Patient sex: M
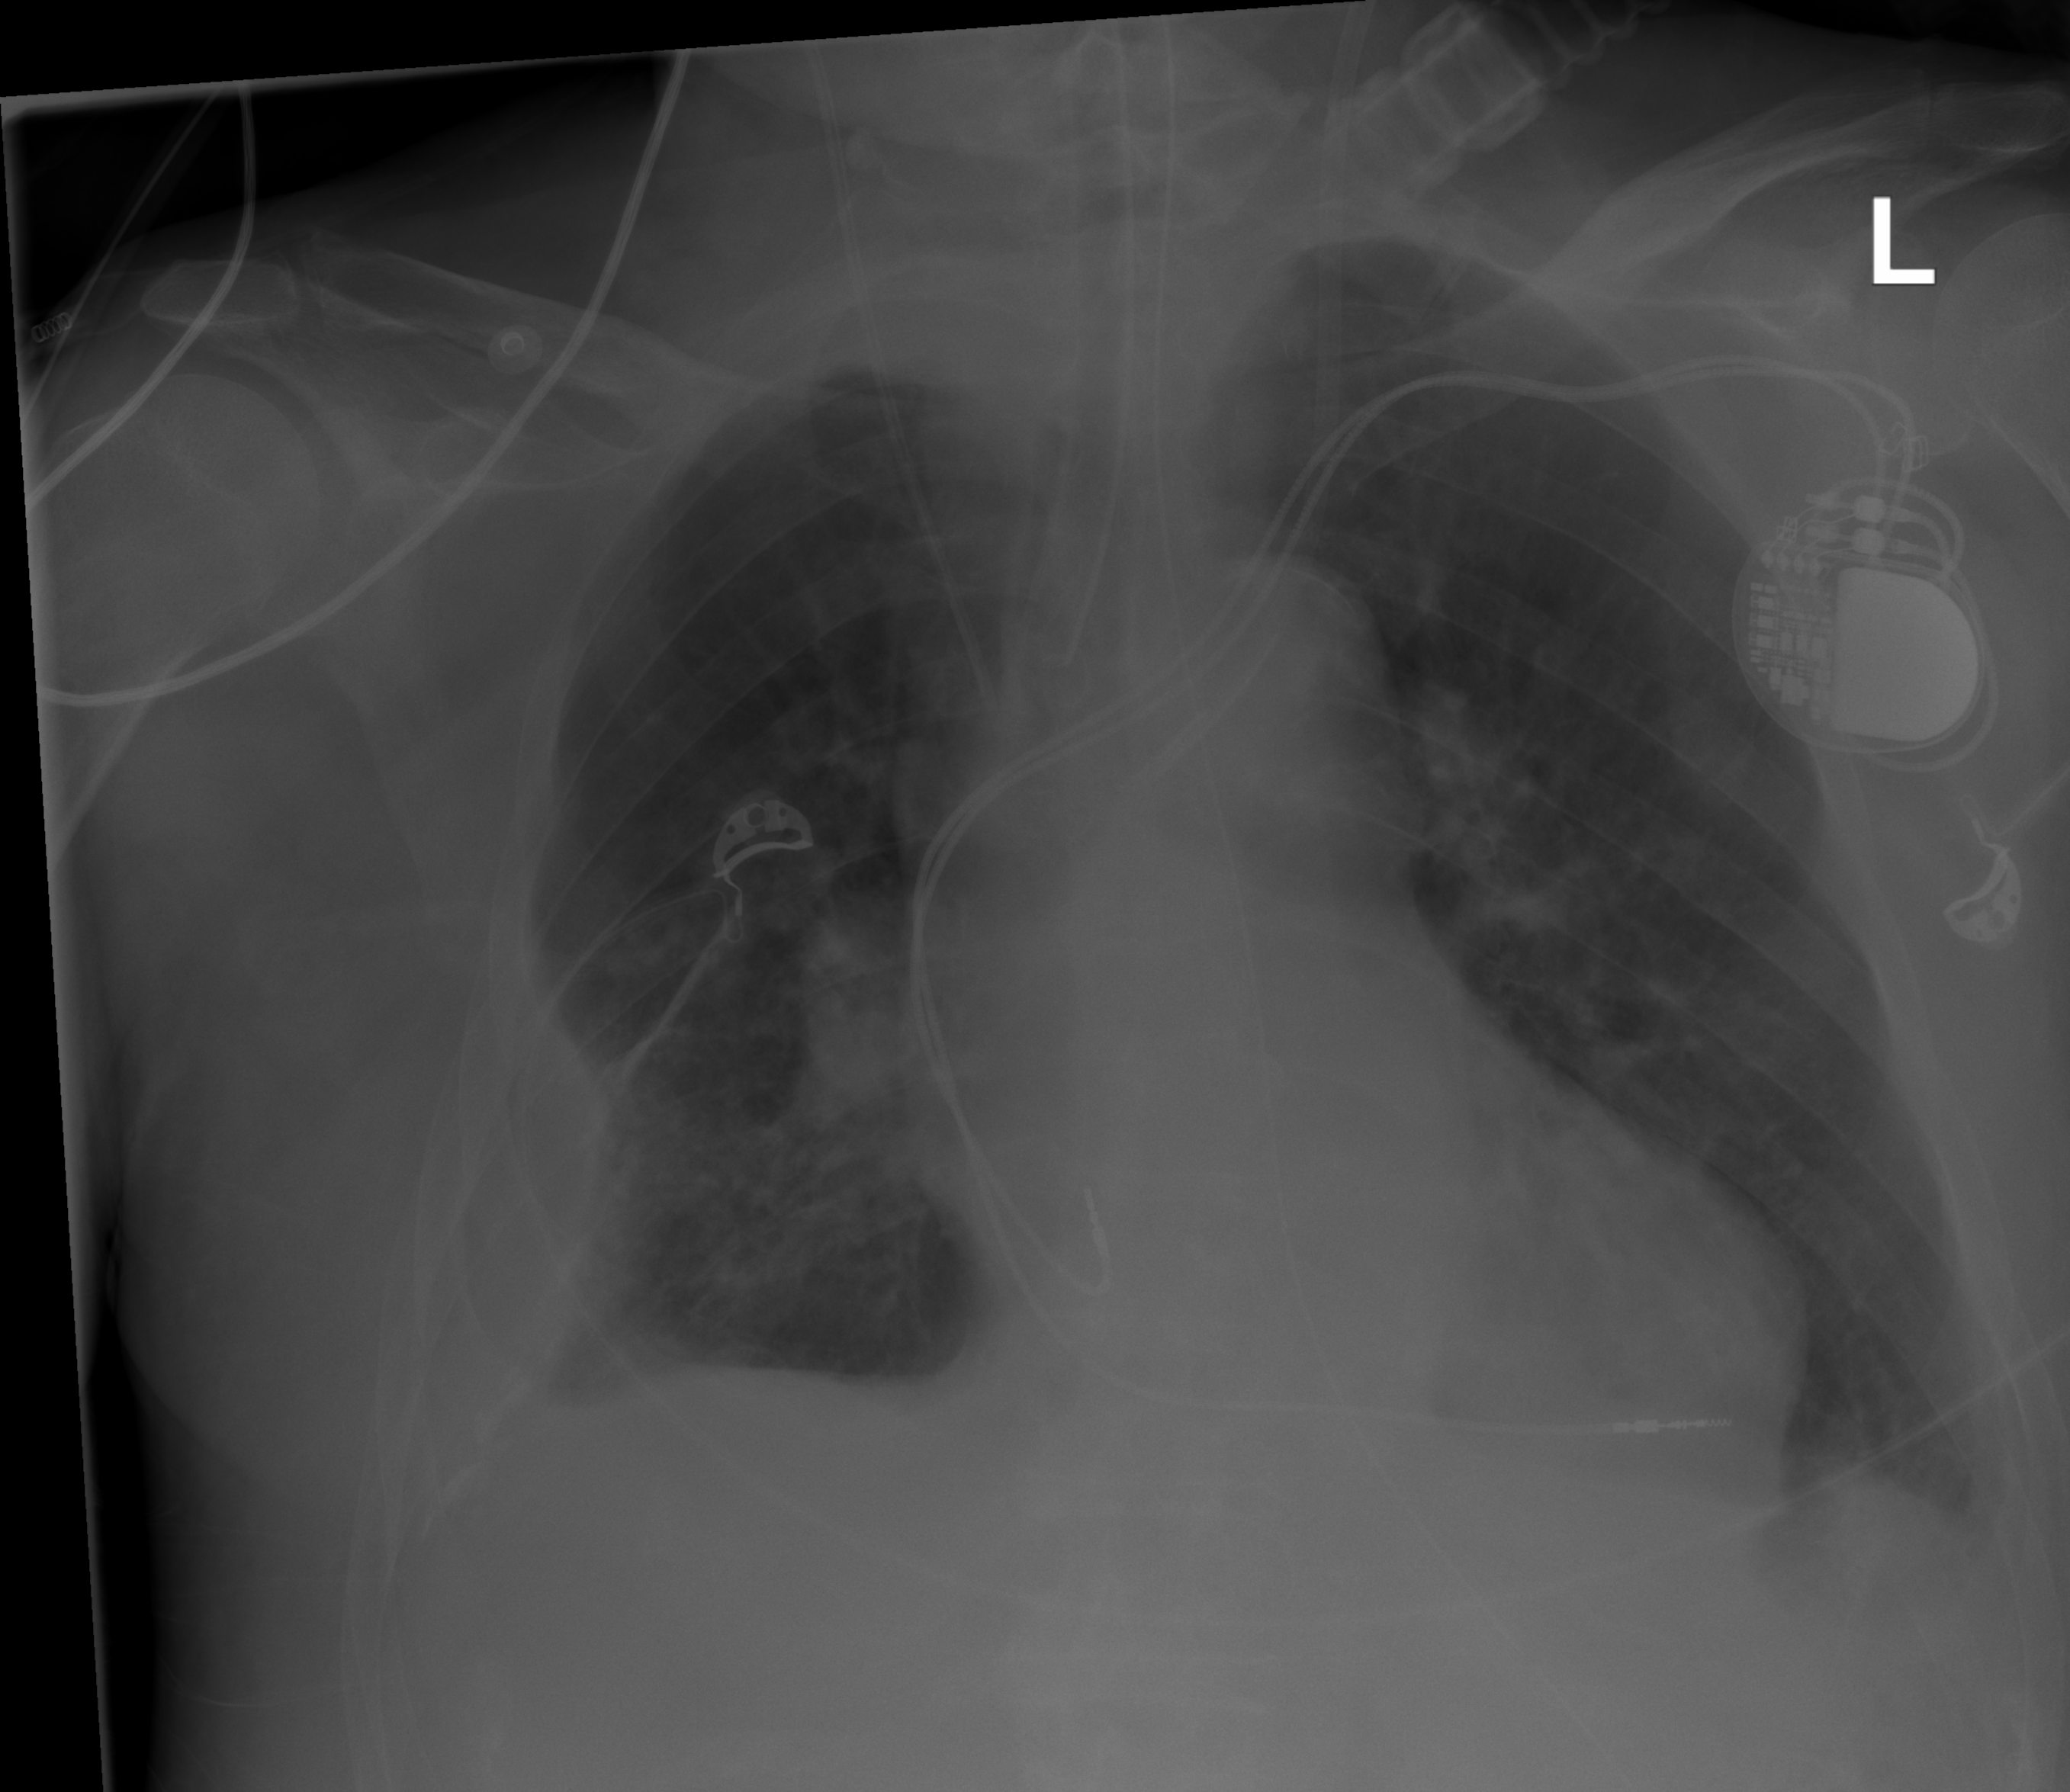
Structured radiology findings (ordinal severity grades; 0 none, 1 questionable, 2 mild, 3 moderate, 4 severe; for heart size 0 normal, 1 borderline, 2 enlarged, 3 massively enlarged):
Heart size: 0
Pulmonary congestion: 0
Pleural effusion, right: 2
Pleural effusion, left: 0
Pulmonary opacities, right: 0
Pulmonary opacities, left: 0
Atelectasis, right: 2
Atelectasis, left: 1